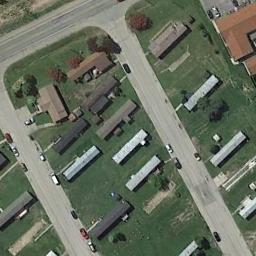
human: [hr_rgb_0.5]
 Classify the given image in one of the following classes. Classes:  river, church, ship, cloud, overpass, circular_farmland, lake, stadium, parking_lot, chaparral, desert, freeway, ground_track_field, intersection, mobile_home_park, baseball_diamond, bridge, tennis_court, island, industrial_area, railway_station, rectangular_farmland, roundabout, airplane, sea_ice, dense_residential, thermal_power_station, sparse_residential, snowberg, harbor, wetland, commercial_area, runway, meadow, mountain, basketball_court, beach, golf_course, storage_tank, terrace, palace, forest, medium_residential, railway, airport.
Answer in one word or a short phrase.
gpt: mobile_home_park